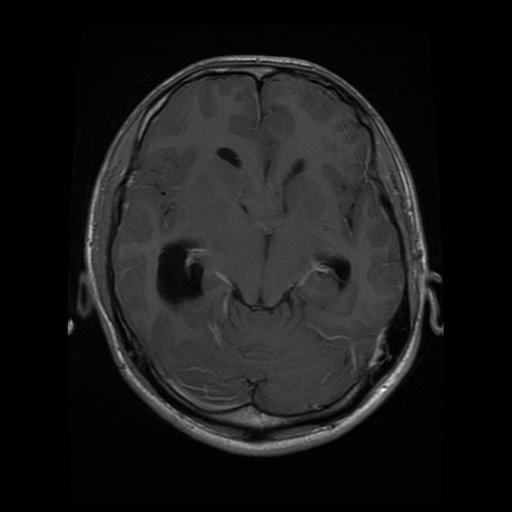
Label: glioma